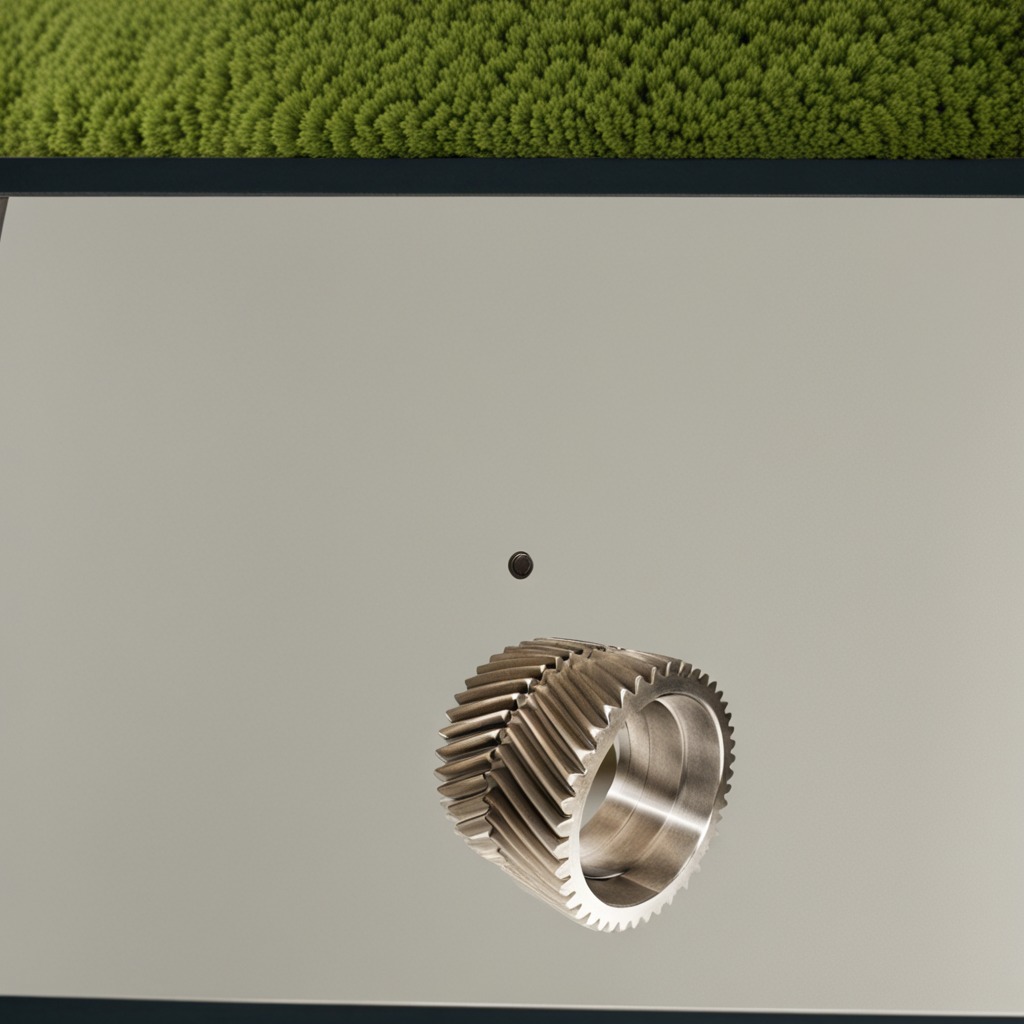
A steel gear with teeth is lying on the table.